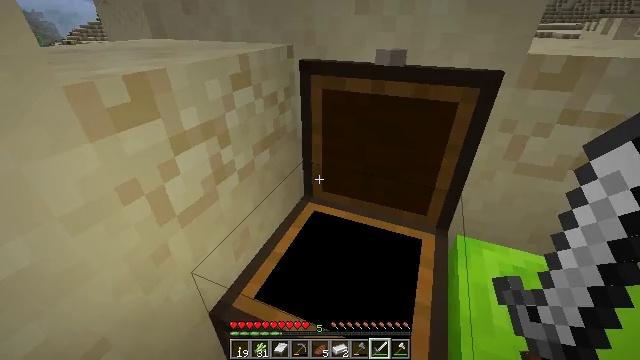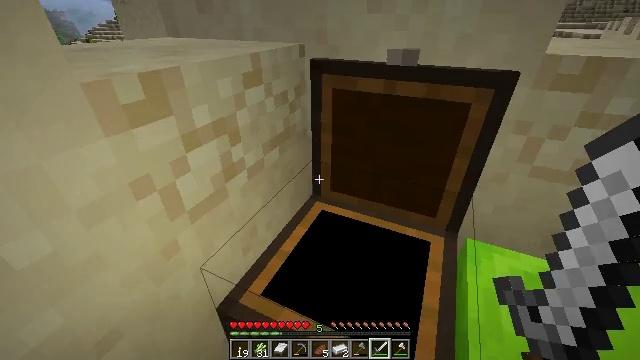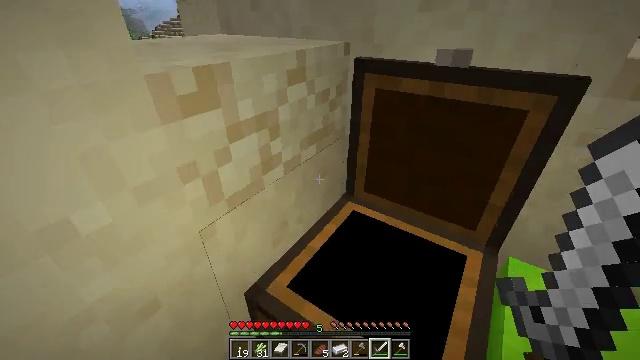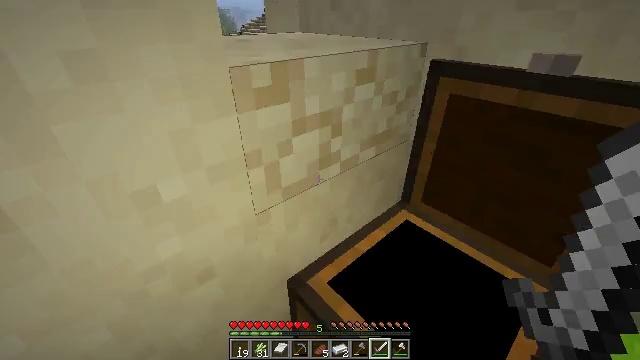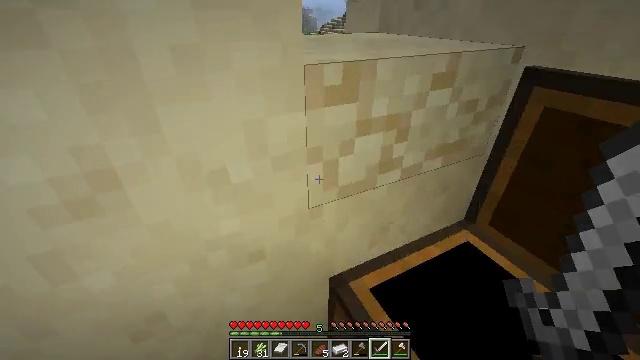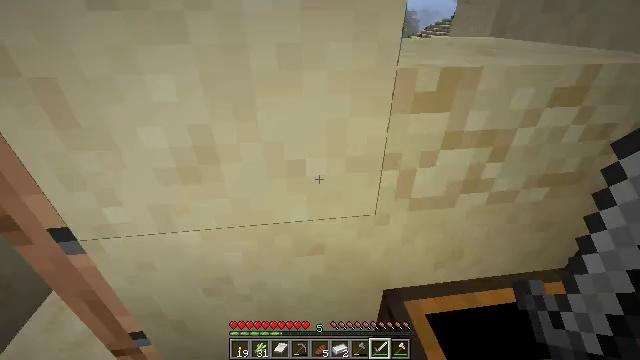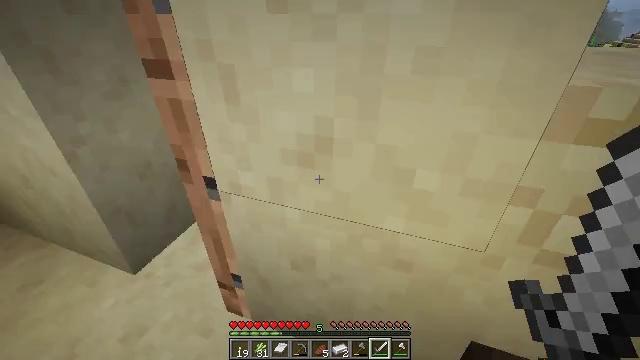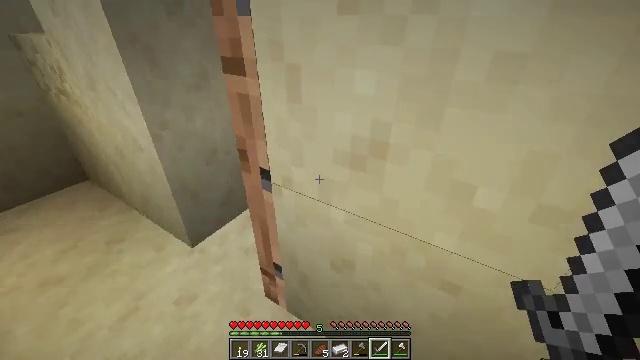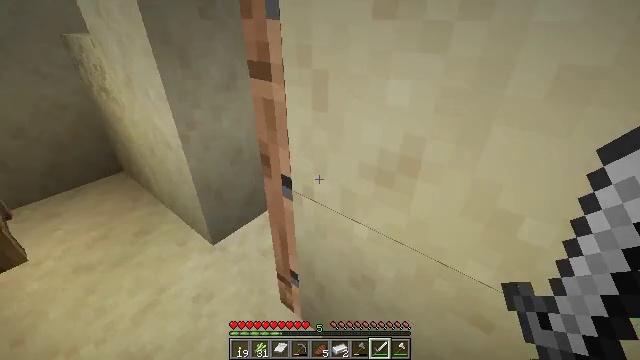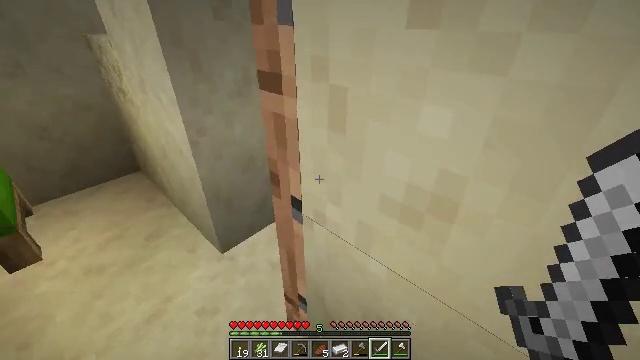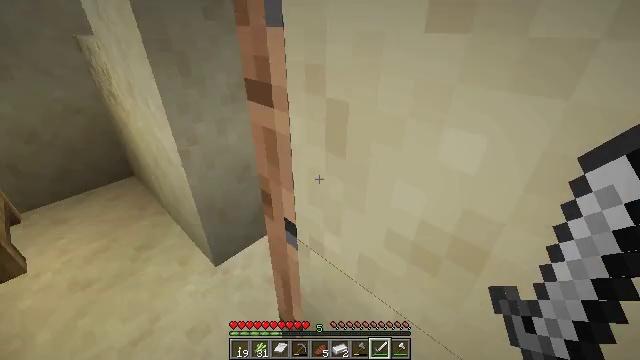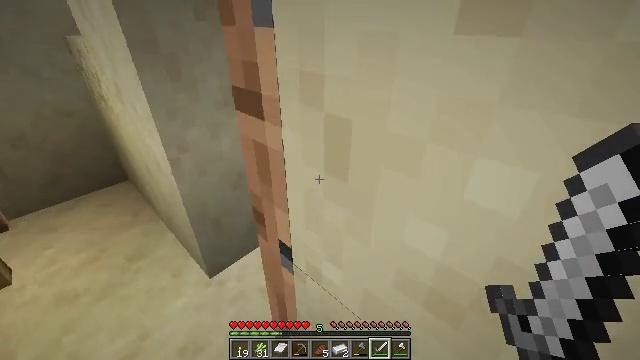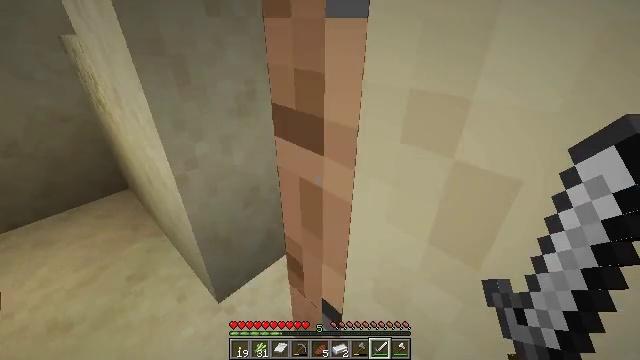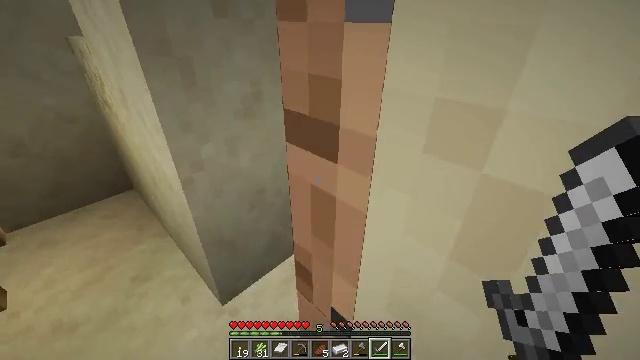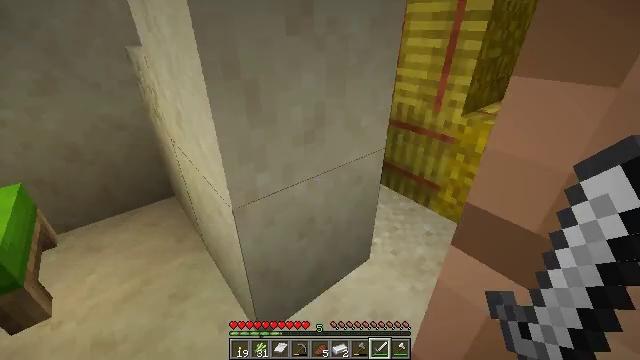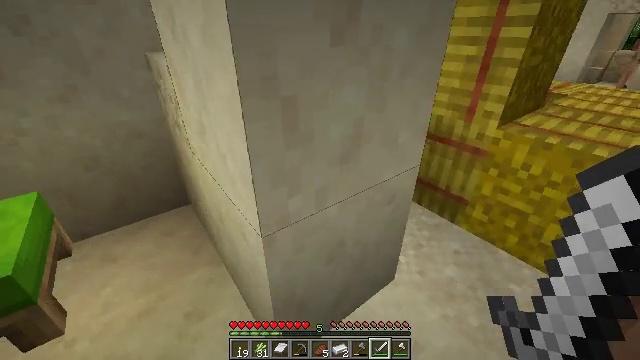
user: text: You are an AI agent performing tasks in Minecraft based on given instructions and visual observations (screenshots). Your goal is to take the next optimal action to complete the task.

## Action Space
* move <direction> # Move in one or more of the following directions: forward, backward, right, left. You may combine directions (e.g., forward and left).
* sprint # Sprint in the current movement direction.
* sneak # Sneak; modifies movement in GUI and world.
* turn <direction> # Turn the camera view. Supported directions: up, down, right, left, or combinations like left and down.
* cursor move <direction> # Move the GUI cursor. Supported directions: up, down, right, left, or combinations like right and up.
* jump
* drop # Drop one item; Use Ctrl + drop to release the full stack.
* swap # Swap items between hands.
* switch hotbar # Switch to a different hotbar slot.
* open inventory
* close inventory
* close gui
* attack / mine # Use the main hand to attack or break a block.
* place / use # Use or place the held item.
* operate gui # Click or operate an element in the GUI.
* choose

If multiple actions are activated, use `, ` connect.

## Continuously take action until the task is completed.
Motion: motion action
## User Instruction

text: Left-click to break the smooth sandstone slab.
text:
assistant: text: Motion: turn left, open inventory
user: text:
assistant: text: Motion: turn left, open inventory
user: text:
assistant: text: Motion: turn left
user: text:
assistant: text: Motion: turn left
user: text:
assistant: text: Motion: turn left
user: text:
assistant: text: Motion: turn left
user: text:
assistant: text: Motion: turn left
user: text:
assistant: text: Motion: move forward, turn left
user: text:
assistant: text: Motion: move forward, turn left
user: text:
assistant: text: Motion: move forward
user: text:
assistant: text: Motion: move forward
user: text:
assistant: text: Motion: move forward
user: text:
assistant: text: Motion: move forward
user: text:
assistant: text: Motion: move forward, turn left and up
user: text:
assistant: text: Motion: move forward, turn left
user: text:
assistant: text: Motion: move forward
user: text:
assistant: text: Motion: move forward
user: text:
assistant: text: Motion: move forward, turn right and up
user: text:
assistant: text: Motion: move forward, turn right and up
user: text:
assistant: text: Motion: move forward, turn right and up
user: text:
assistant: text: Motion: move forward, turn right and up
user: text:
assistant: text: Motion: move forward, turn right
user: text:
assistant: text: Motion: move forward, turn right and up
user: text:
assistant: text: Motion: move forward, turn right and up
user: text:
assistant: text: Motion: move forward
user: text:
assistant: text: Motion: move forward
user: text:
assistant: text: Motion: move forward
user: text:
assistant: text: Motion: move forward
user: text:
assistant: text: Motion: move forward
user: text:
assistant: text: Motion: move forward